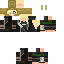
A female human skin with pale skin, wearing blonde long hair dressed in a blue hoodie and black pants, featuring a closed mouth.